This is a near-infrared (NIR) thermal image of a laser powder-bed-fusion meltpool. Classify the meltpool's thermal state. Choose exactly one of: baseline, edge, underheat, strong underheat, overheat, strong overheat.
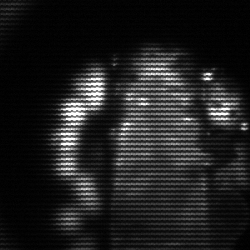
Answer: strong underheat